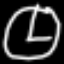
Label: clock